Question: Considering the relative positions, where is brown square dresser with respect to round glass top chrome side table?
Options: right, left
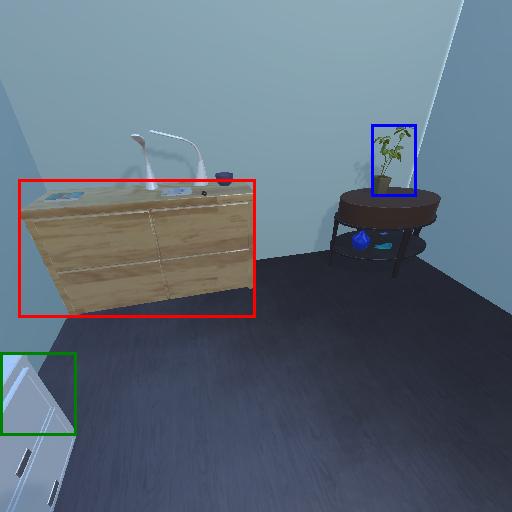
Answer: right